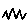
Label: zigzag